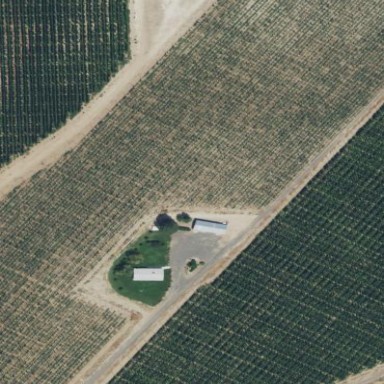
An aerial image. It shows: Orchard.